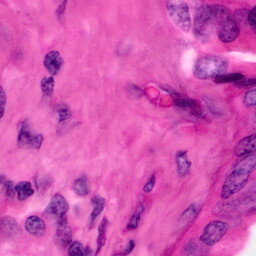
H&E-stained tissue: Pancreatic